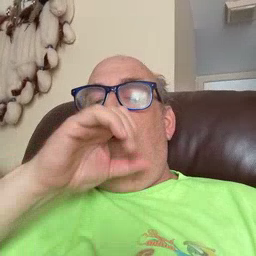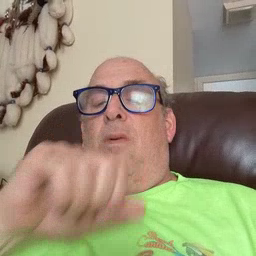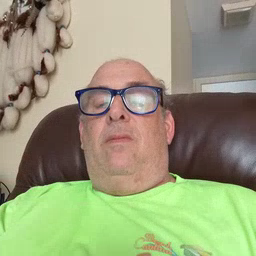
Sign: orange